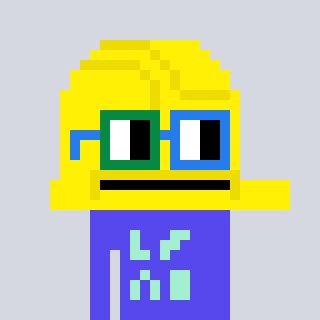
a pixel art character with square green and blue glasses, a construction helmet-shaped head and a computerblue-colored body on a cool background